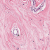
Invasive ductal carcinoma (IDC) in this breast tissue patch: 0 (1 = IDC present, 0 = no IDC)